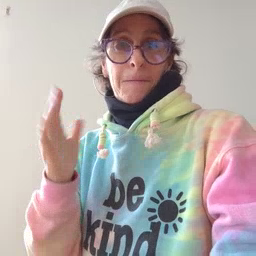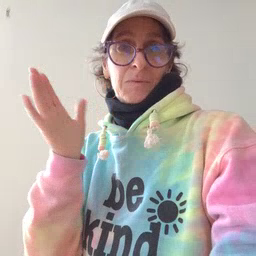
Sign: bedroom